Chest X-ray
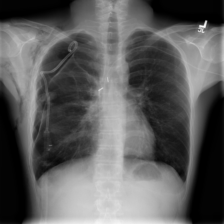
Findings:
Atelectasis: negative
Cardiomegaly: negative
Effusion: negative
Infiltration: negative
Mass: negative
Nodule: negative
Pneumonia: negative
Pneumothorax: positive
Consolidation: negative
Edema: negative
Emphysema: positive
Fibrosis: negative
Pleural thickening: negative
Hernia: negative